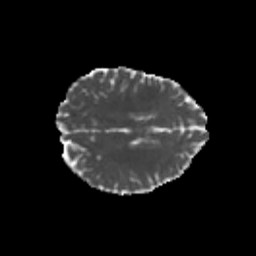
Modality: MD
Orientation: axial
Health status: healthy
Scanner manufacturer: philips
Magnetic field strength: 3 T
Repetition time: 6.964 s
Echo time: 0.092 s